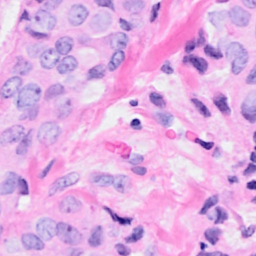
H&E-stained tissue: Breast